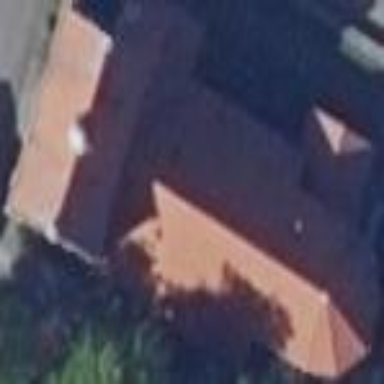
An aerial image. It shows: Church which is place of worship.